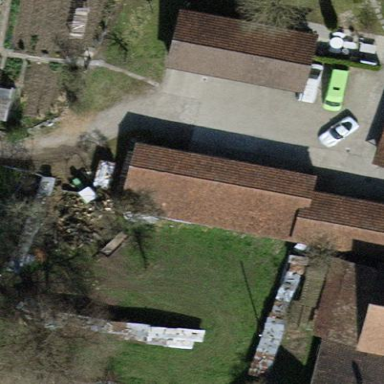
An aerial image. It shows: Shed building.